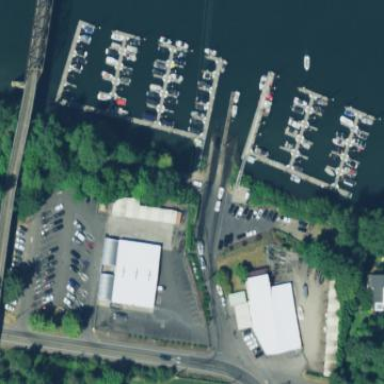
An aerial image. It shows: Marina on leisure land.